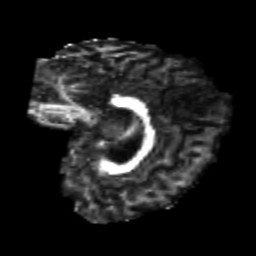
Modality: FA
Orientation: sagittal
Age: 22
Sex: female
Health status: healthy
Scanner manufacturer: philips
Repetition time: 7.386 s
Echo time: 0.08599 s